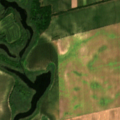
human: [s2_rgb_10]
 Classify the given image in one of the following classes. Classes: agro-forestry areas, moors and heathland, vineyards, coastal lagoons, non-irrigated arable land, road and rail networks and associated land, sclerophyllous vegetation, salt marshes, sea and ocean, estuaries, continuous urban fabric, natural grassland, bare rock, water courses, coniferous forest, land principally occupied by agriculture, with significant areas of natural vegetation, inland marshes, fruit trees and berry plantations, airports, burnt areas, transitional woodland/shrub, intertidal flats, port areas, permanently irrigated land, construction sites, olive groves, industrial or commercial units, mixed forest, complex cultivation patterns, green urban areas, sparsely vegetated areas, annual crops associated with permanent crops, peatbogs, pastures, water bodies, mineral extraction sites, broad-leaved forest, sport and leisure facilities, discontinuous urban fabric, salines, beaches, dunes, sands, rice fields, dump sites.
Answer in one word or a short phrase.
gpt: non-irrigated arable land, transitional woodland/shrub, water bodies